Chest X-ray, PA view. Patient: 52 years old, sex M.
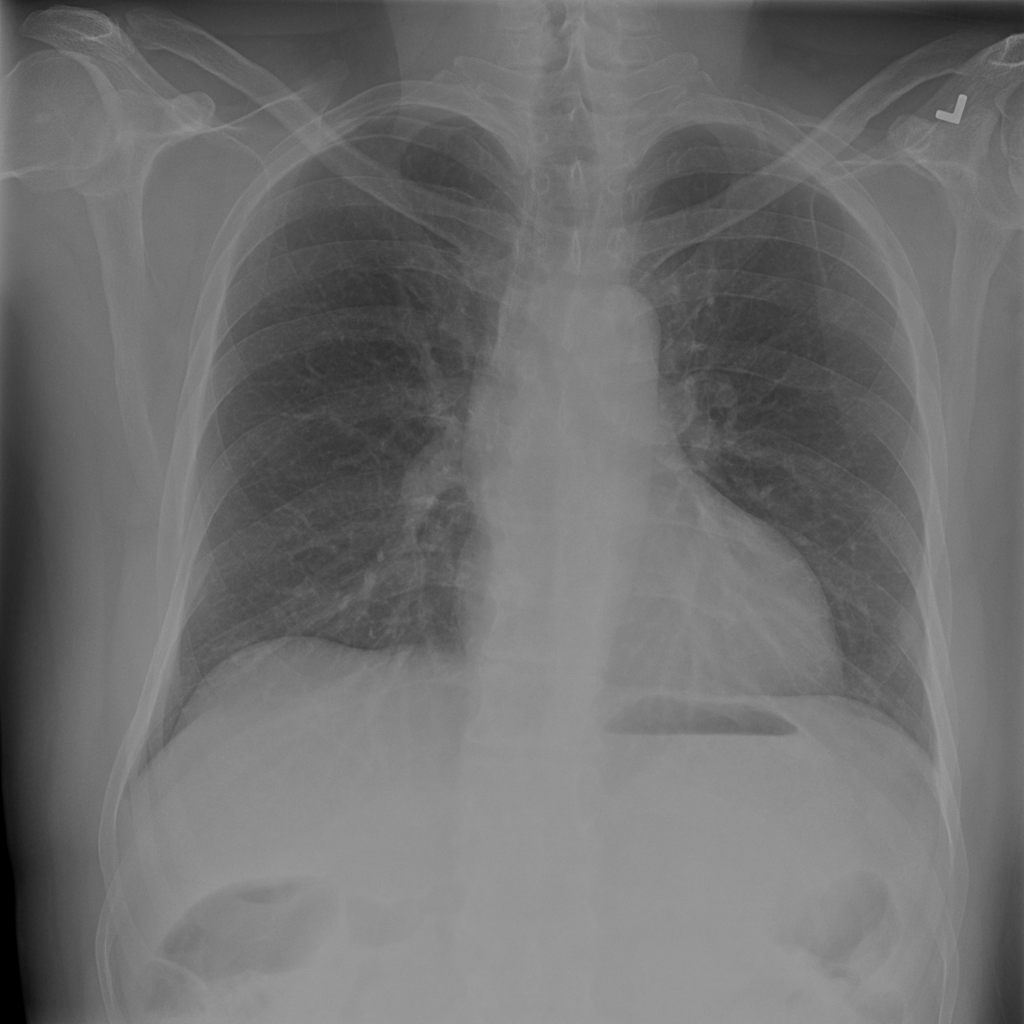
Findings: No Finding